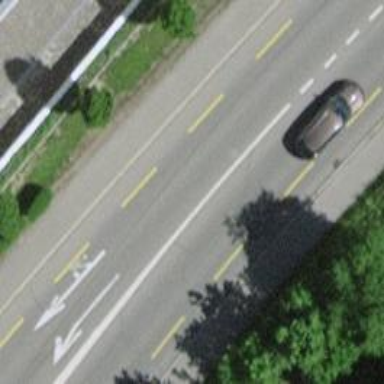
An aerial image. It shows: Primary highway with asphalt surface. There are sidewalks on both sides and designated cycle lane.